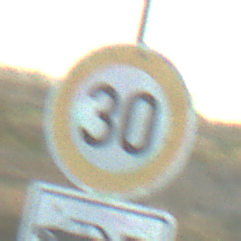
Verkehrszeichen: Geschwindigkeit30
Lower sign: HinweisDurchSinnbild15
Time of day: SunriseSunset
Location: Outdoor (Nature)
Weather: PartlyCloudy
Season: NotSpecified
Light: Natural